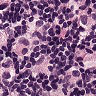
Metastatic tissue present: yes